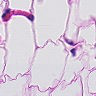
Metastatic tissue present: no